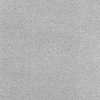
Atmospheric dust classification: dusty